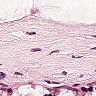
Metastatic tissue present: no